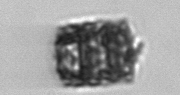
Label: Paralia_sulcata